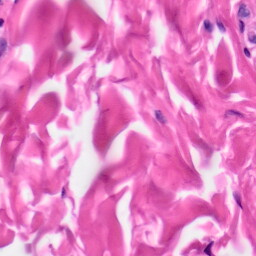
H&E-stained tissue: Skin